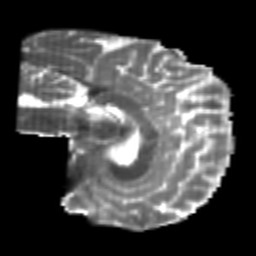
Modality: T2w
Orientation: sagittal
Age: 26
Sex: female
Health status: healthy
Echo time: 0.074 s